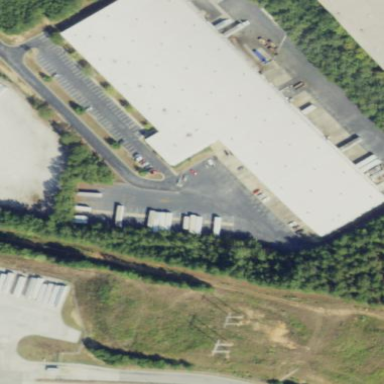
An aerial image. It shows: Warehouse building.